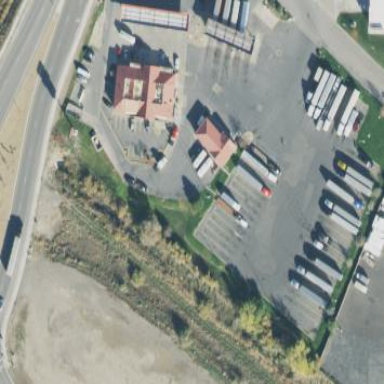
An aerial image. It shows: Fuel station with gasoline available.